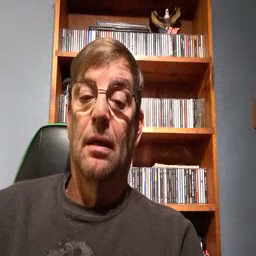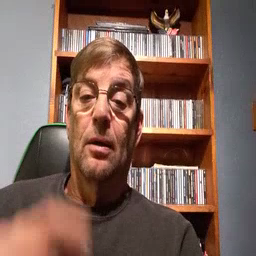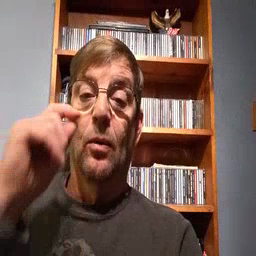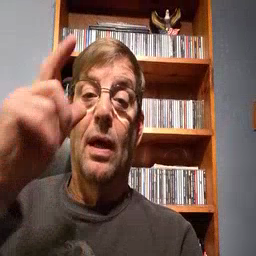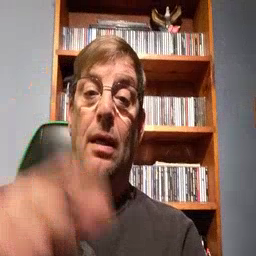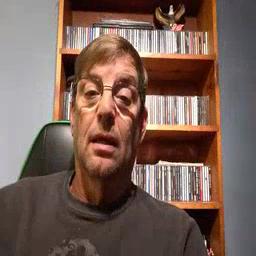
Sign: wake